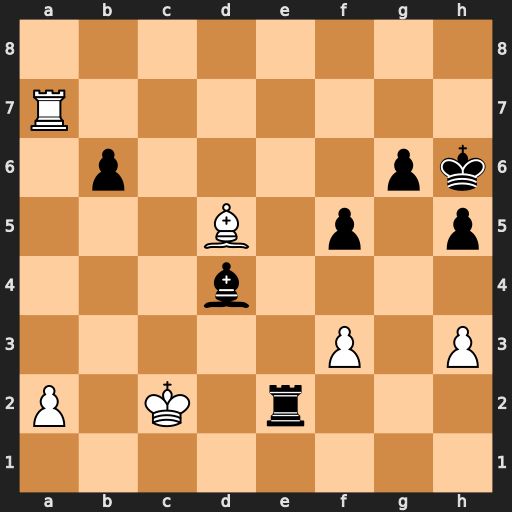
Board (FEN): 8/R7/1p4pk/3B1p1p/3b4/5P1P/P1K1r3/8
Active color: w
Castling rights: -
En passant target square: -
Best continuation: Kd3 Re1 Kxd4